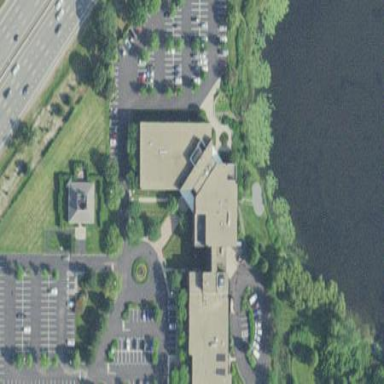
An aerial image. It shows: Office building.